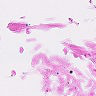
Metastatic tissue present: no